Field crop: maize
Growth stage: 1
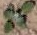
Species: chenopodium